Question: I have a problem that's really confusing me.
I have four models, a Workout model, an Exercise model, a workout_exercise join model, and a workout_exercise_set model.
I can add exercises to workouts through the workout_exercises join table. Now I'm trying to add sets to exercises in workouts, which is what the workout_exercises_sets table is for.
Here's an example.
'''
Workout
Exercise 1
Set 1
Set 2
Set 3
Exercise 2
Set 1
Set 2
Set 3
Exercise 3
etc.
'''
In 'workouts/edit.html.erb' I have a form where I can see all the exercises in the workout, and edit the number of sets by using 'form_for' and 'fields_for', but when I try to update an exercise or the entire workout I get a 'MassAssignmentSecurity::Error in WorkoutsController#update' that says 'Can't mass-assign protected attributes: workout_exercise_sets'. I can't figure out how to get past this. I know I'm editing a workout, but I'm not trying to write to a field called 'workout_exercise_sets', so I'm really confused here. I really appreciate any guidance. All relevant code is below.
'workout/edit.html.erb:'
'''
<%= form_for(@workout) do |f| %>
<%= f.label :name %><br />
<%= f.text_field :name %><br />
<%= f.label :description %><br>
<%= f.text_area :description %></br>
<%= f.fields_for :workout_exercises do |s| %>
<%= s.object.exercise.name %></b>
<%= s.fields_for :workout_exercise_sets do |set| %>
<%= set.label :set_number %>:
<%= set.number_field :set_number %>
<%= set.label :reps %>:
<%= set.number_field :repetitions %>
<%= set.label :rest_time %>(seconds):
<%= set.number_field :rest_time %>
<%= set.submit %>
<% end %>
<%= s.hidden_field :_destroy %>
<%= link_to "Remove exercise?", '#', class: "remove_fields" %>
<% end %>
<%= f.submit %>
<% end %>
'''
Here is the workout model:
'''
class Workout < ActiveRecord::Base
attr_accessible :name, :exercises_attributes, :workout_exercises_attributes, :exercise_order, :description
has_many :workout_exercises, dependent: :destroy, :order => "exercise_order DESC"
has_many :exercises, through: :workout_exercises
accepts_nested_attributes_for :exercises
accepts_nested_attributes_for :workout_exercises, allow_destroy: :true
end
'''
Here is the exercise model:
'''
class Exercise < ActiveRecord::Base
attr_accessible :name, :description
has_many :workout_exercises
has_many :workouts, through: :workout_exercises
validates :name, uniqueness: :true, presence: :true
validates :description, uniqueness: :true, presence: :true
end
'''
Here is the workout_exercise model:
'''
class WorkoutExercise < ActiveRecord::Base
attr_accessible :exercise_id, :workout_id
belongs_to :exercise
belongs_to :workout
has_many :workout_exercise_sets, dependent: :destroy
accepts_nested_attributes_for :workout_exercise_sets, allow_destroy: :true
end
'''
and finally, here is the workout_exercise_sets model:
'''
class WorkoutExerciseSet < ActiveRecord::Base
attr_accessible :repetitions, :rest_time, :set_number, :workout_exercise_id
belongs_to :workout_exercise
end
'''
And for good measure, here is a diagram of the DB:
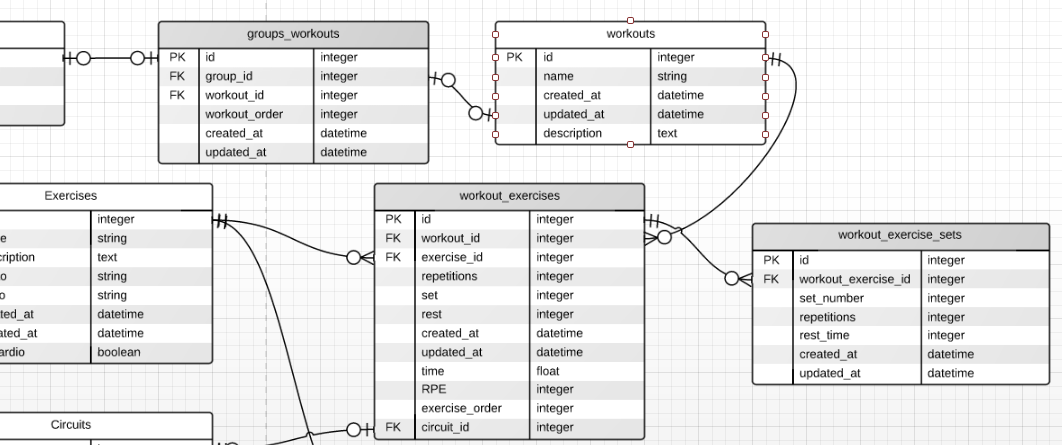
Answer: I think in your 'workout_excercise.rb' file, you should add ':workout_exercise_sets_attributes' to your 'attr_accessible' list.
'''
class WorkoutExercise < ActiveRecord::Base
attr_accessible :exercise_id, :workout_id, :workout_exercise_sets_attributes
belongs_to :exercise
belongs_to :workout
has_many :workout_exercise_sets, dependent: :destroy
accepts_nested_attributes_for :workout_exercise_sets, allow_destroy: :true
end
'''